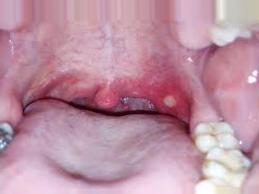
Condition: Mouth Ulcer